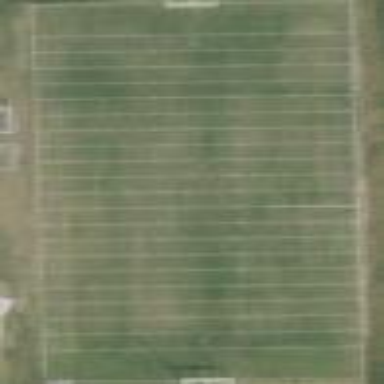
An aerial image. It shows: Pitch designated for soccer and American football.